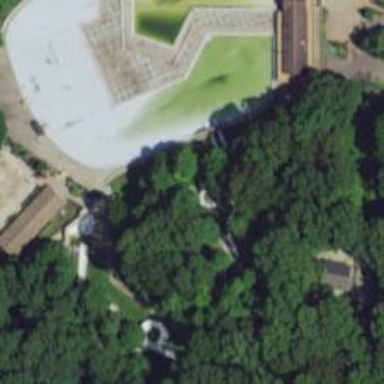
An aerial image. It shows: Water slide attraction.